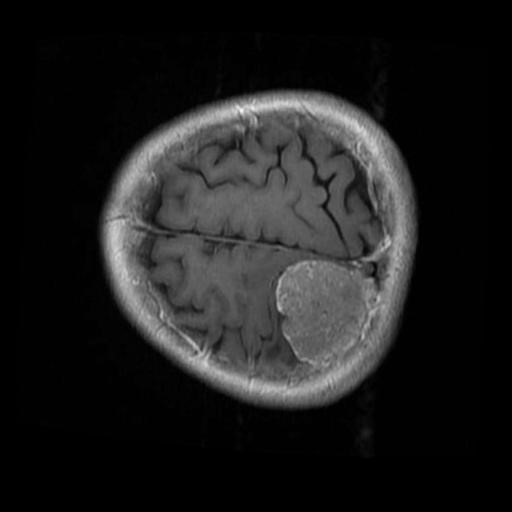
Label: brain_menin